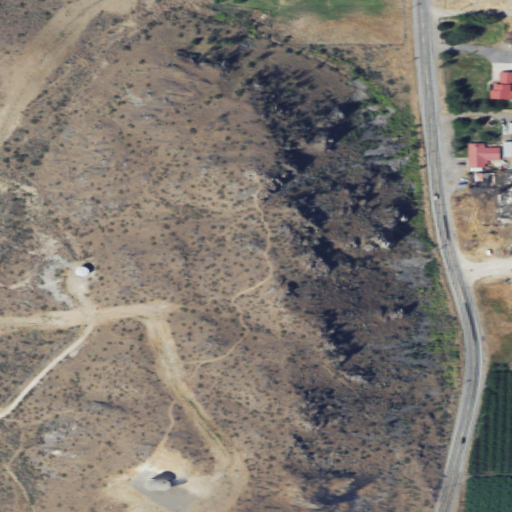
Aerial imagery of mountain in Washington named Rattlesnake Point containing shrub, low intensity development, grassland, open development, pasture, cultivated crops, and medium intensity development